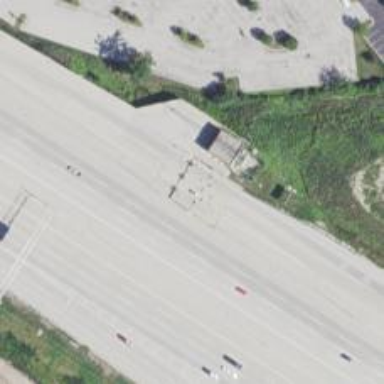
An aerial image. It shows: Toll gantry on the road.